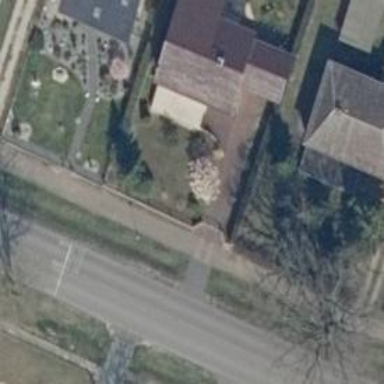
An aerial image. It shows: Driveway.